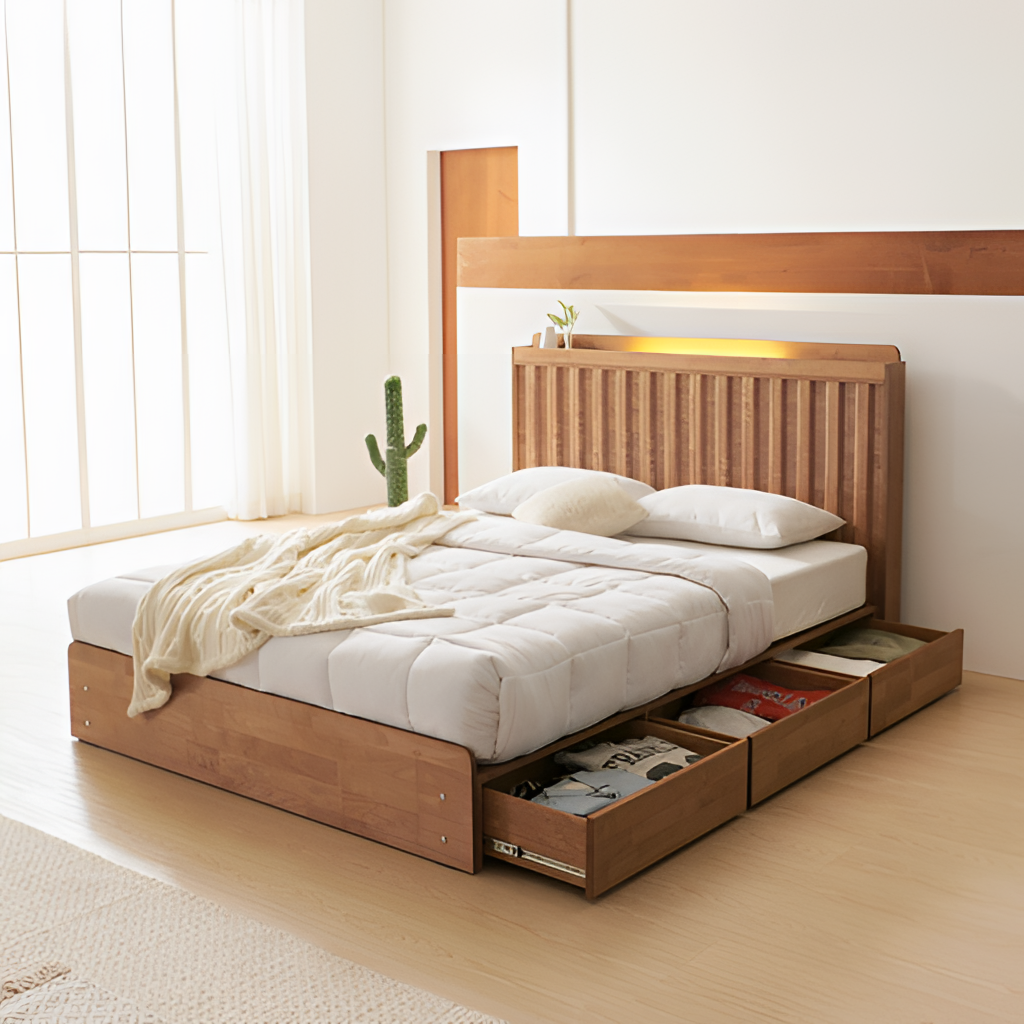
bedroom, wood illuminated headboard bed, paint wallpaper, with solid pattern, minimalist, beige wood flooring, with plank pattern